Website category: university
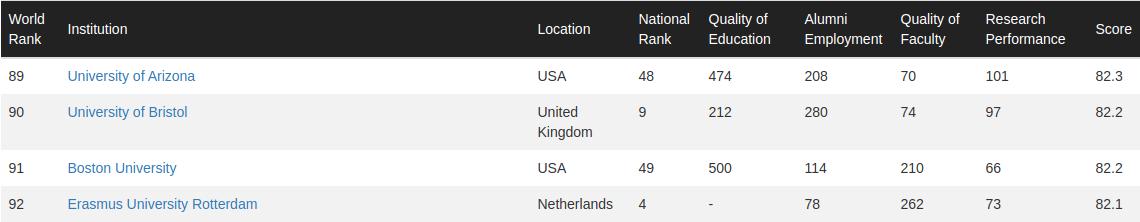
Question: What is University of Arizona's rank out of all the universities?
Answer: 89

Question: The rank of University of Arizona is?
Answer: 89

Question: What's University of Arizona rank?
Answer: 89

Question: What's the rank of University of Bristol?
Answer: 90

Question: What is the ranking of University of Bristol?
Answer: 90

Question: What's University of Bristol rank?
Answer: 90

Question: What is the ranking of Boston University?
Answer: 91

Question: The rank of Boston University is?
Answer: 91

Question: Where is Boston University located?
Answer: USA

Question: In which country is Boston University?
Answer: USA

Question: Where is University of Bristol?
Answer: United Kingdom

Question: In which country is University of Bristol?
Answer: United Kingdom

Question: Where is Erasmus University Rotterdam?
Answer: Netherlands

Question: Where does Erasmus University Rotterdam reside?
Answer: Netherlands

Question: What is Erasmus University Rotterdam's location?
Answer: Netherlands

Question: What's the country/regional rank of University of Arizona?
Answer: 48

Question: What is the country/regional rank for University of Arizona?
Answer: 48

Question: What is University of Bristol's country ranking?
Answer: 9

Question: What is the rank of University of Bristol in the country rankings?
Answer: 9

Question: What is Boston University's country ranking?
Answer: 49

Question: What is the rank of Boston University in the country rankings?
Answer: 49

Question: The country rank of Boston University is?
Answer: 49

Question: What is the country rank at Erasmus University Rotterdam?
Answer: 4

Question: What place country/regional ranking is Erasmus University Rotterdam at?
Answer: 4

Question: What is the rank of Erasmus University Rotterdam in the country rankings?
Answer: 4

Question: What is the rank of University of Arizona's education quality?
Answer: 474

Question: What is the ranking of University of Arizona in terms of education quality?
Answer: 474

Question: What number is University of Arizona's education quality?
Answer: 474

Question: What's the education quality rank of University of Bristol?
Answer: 212

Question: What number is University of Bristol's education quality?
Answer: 212

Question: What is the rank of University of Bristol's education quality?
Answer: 212

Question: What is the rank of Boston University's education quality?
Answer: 500

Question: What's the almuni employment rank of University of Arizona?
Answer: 208

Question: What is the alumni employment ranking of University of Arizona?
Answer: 208

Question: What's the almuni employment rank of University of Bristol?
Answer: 280

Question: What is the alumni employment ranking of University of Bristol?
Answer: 280

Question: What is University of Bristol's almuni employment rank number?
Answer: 280

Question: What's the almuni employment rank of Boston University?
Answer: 114

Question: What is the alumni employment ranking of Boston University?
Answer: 114

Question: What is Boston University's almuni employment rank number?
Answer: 114

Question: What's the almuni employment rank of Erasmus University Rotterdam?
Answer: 78

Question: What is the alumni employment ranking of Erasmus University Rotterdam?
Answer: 78

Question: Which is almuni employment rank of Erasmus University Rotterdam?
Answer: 78

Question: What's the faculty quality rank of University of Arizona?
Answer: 70

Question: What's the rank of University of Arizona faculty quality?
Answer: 70

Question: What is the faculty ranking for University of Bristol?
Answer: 74

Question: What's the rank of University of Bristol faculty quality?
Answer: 74

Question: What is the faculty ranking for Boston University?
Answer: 210

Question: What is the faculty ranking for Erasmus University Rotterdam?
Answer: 262

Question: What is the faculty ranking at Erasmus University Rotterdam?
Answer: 262

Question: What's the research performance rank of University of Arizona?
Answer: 101

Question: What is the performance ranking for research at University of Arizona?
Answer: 101

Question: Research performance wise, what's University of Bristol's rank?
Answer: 97

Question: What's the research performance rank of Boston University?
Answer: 66

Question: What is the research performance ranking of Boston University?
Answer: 66

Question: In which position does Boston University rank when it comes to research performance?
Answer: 66

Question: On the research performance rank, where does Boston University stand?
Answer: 66

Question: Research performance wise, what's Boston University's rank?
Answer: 66

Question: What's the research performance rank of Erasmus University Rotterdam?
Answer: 73

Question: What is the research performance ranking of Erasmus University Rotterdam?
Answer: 73

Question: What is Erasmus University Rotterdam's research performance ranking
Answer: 73

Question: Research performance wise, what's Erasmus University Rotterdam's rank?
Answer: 73

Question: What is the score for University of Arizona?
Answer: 82.3

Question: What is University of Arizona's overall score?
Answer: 82.3